Question: I apologize in advance if this has been asked before but unfortunately I can't seem to find an answer - maybe I used the wrong terms while searching.
However. I am building a very simple website to display my portfolio and I decided to put a fixed sidebar on the left and the main contents scrolling on the right. Let's say the "active part" of the website begins where the sidebar ends, and I need my contents centered between the end of the sidebar and the end of the browser window.
I float the contents to the right and manage to make it look like I want it to but only by setting specific margins.
>
As you can see the result viewed on my laptop, which is correct on this resolution, but if the size of the window increases, the contents remain, obviously, on the right, and the left margin becomes bigger than the right margin which I don't want.
Is it possible to make the main setting itself at the center so that the two margins are even on different resolutions?
HTML
'''
<div id="main">
<div class="title-contents">
<h1 class="page-name">Stuff I Make</h1>
<div class="gallery-icon"><a href="grid.html"><img src="images/grid-icon.jpg"/></a></div>
<div class="gallery-icon"><a href="banners.html"><img src="images/line-icon.jpg"/></a></div>
<div style="clear:both"></div>
</div>
'''
CSS
'''
#main {
background-color:#fff;
width:780px;
height:100%;
margin:60px;
float:right;
padding-left:40px;
padding-right:40px;
padding-top:40px;
padding-bottom:60px;
}
'''
Thanks to everyone of you who will read and eventually answer and please forgive my clear lack of knowledge, I started doing this a couple of weeks ago so if this question is beyond stupid just try to understand, ahah ;) Thank you!
Veronica
EDIT: <URL>...I hope it's clear. As you can see the main sticks to the right because I set it to float:right, but if I set it to float:center it stays in the middle of the page goind UNDER the sidebar. I want it to always stay centered WITHIN the space next to the sidebar.
To answer the question, the sidebar has a fixed width. Thanks!!!! :)
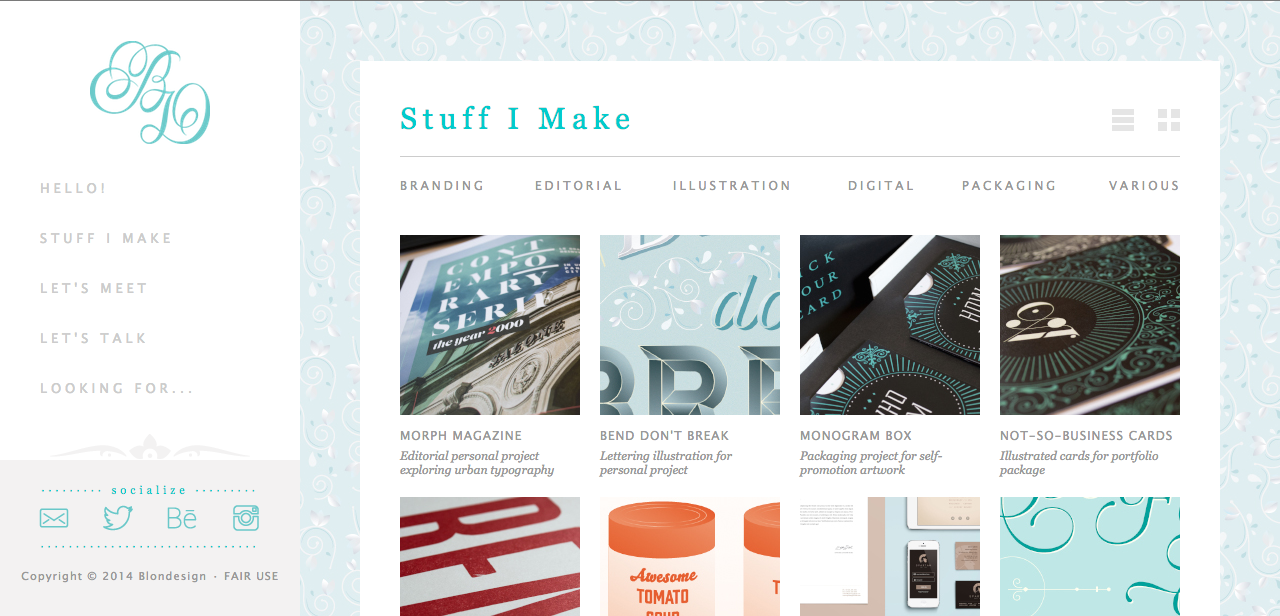
Answer: When using a percentage layout, I suggest you to use TJ's answer.
If you want the sidebar to have a fixed width, I made you this solution, using absolute position on the main part:
HTML:
'''
<div id="sidebar">
sidebar
</div>
<div id="main">
<div>
content
</div>
</div>
'''
CSS:
'''
#sidebar {
position: fixed;
top: 0;
left: 0;
width: 150px;
height: 100%;
background: lightblue;
}
#main {
position: absolute;
top: 25px;
right: 25px;
bottom: 25px;
left: 175px; /* width of #sidebar + extra margin */
}
#main > div {
width: 100%;
min-height: 100%;
background: lightgreen;
}
'''
What it does: the sidebar has a fixed place and a fix width. If you want you can add margin to it by playing around with the top, left and bottom position.
The '#main' div is placed absolute. The top, right and bottom position are all set to the same number (in the example 25px). The left position is the width of the sidebar plus the extra margin (in the example 150 + 25 = 175px;
Also see <URL>.
Footnote: the extra div inside '#main' is for when the length of the content is bigger than '#main', and the background will expand. See this <URL>.